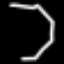
Label: octagon